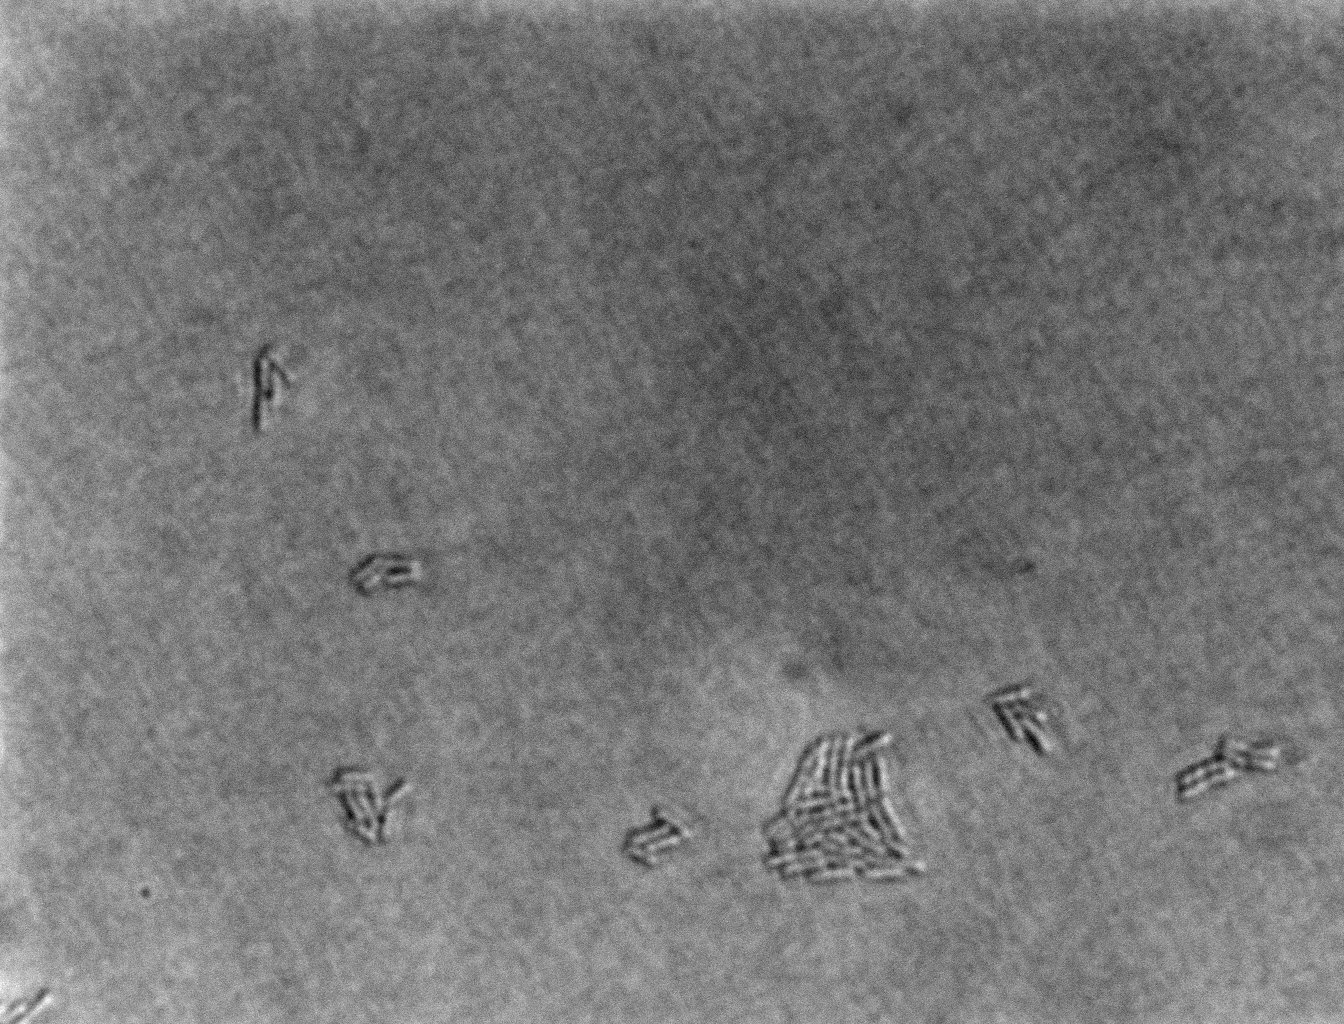
Brightfield microscopy, 60x objective, 3 h incubation